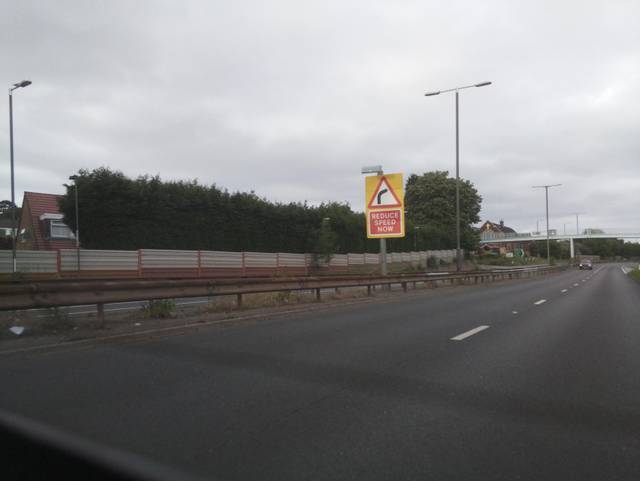
Region: United Kingdom
Coordinates: 52.917, -1.41